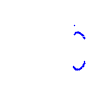
Particle: proton